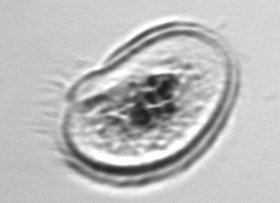
Label: Pleuronema